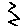
Label: zigzag